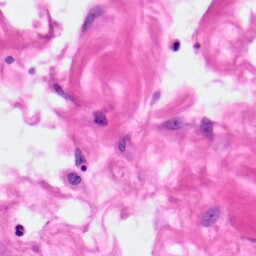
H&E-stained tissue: Pancreatic